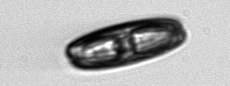
Label: Ephemera